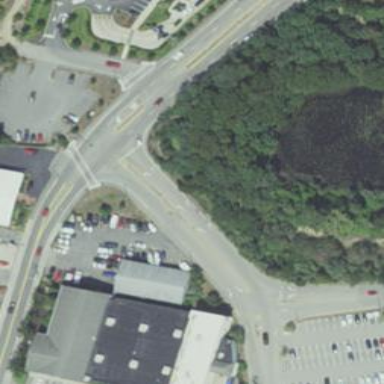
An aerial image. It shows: Grassy traffic calming island.